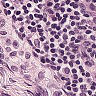
Metastatic tissue present: no